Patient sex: M
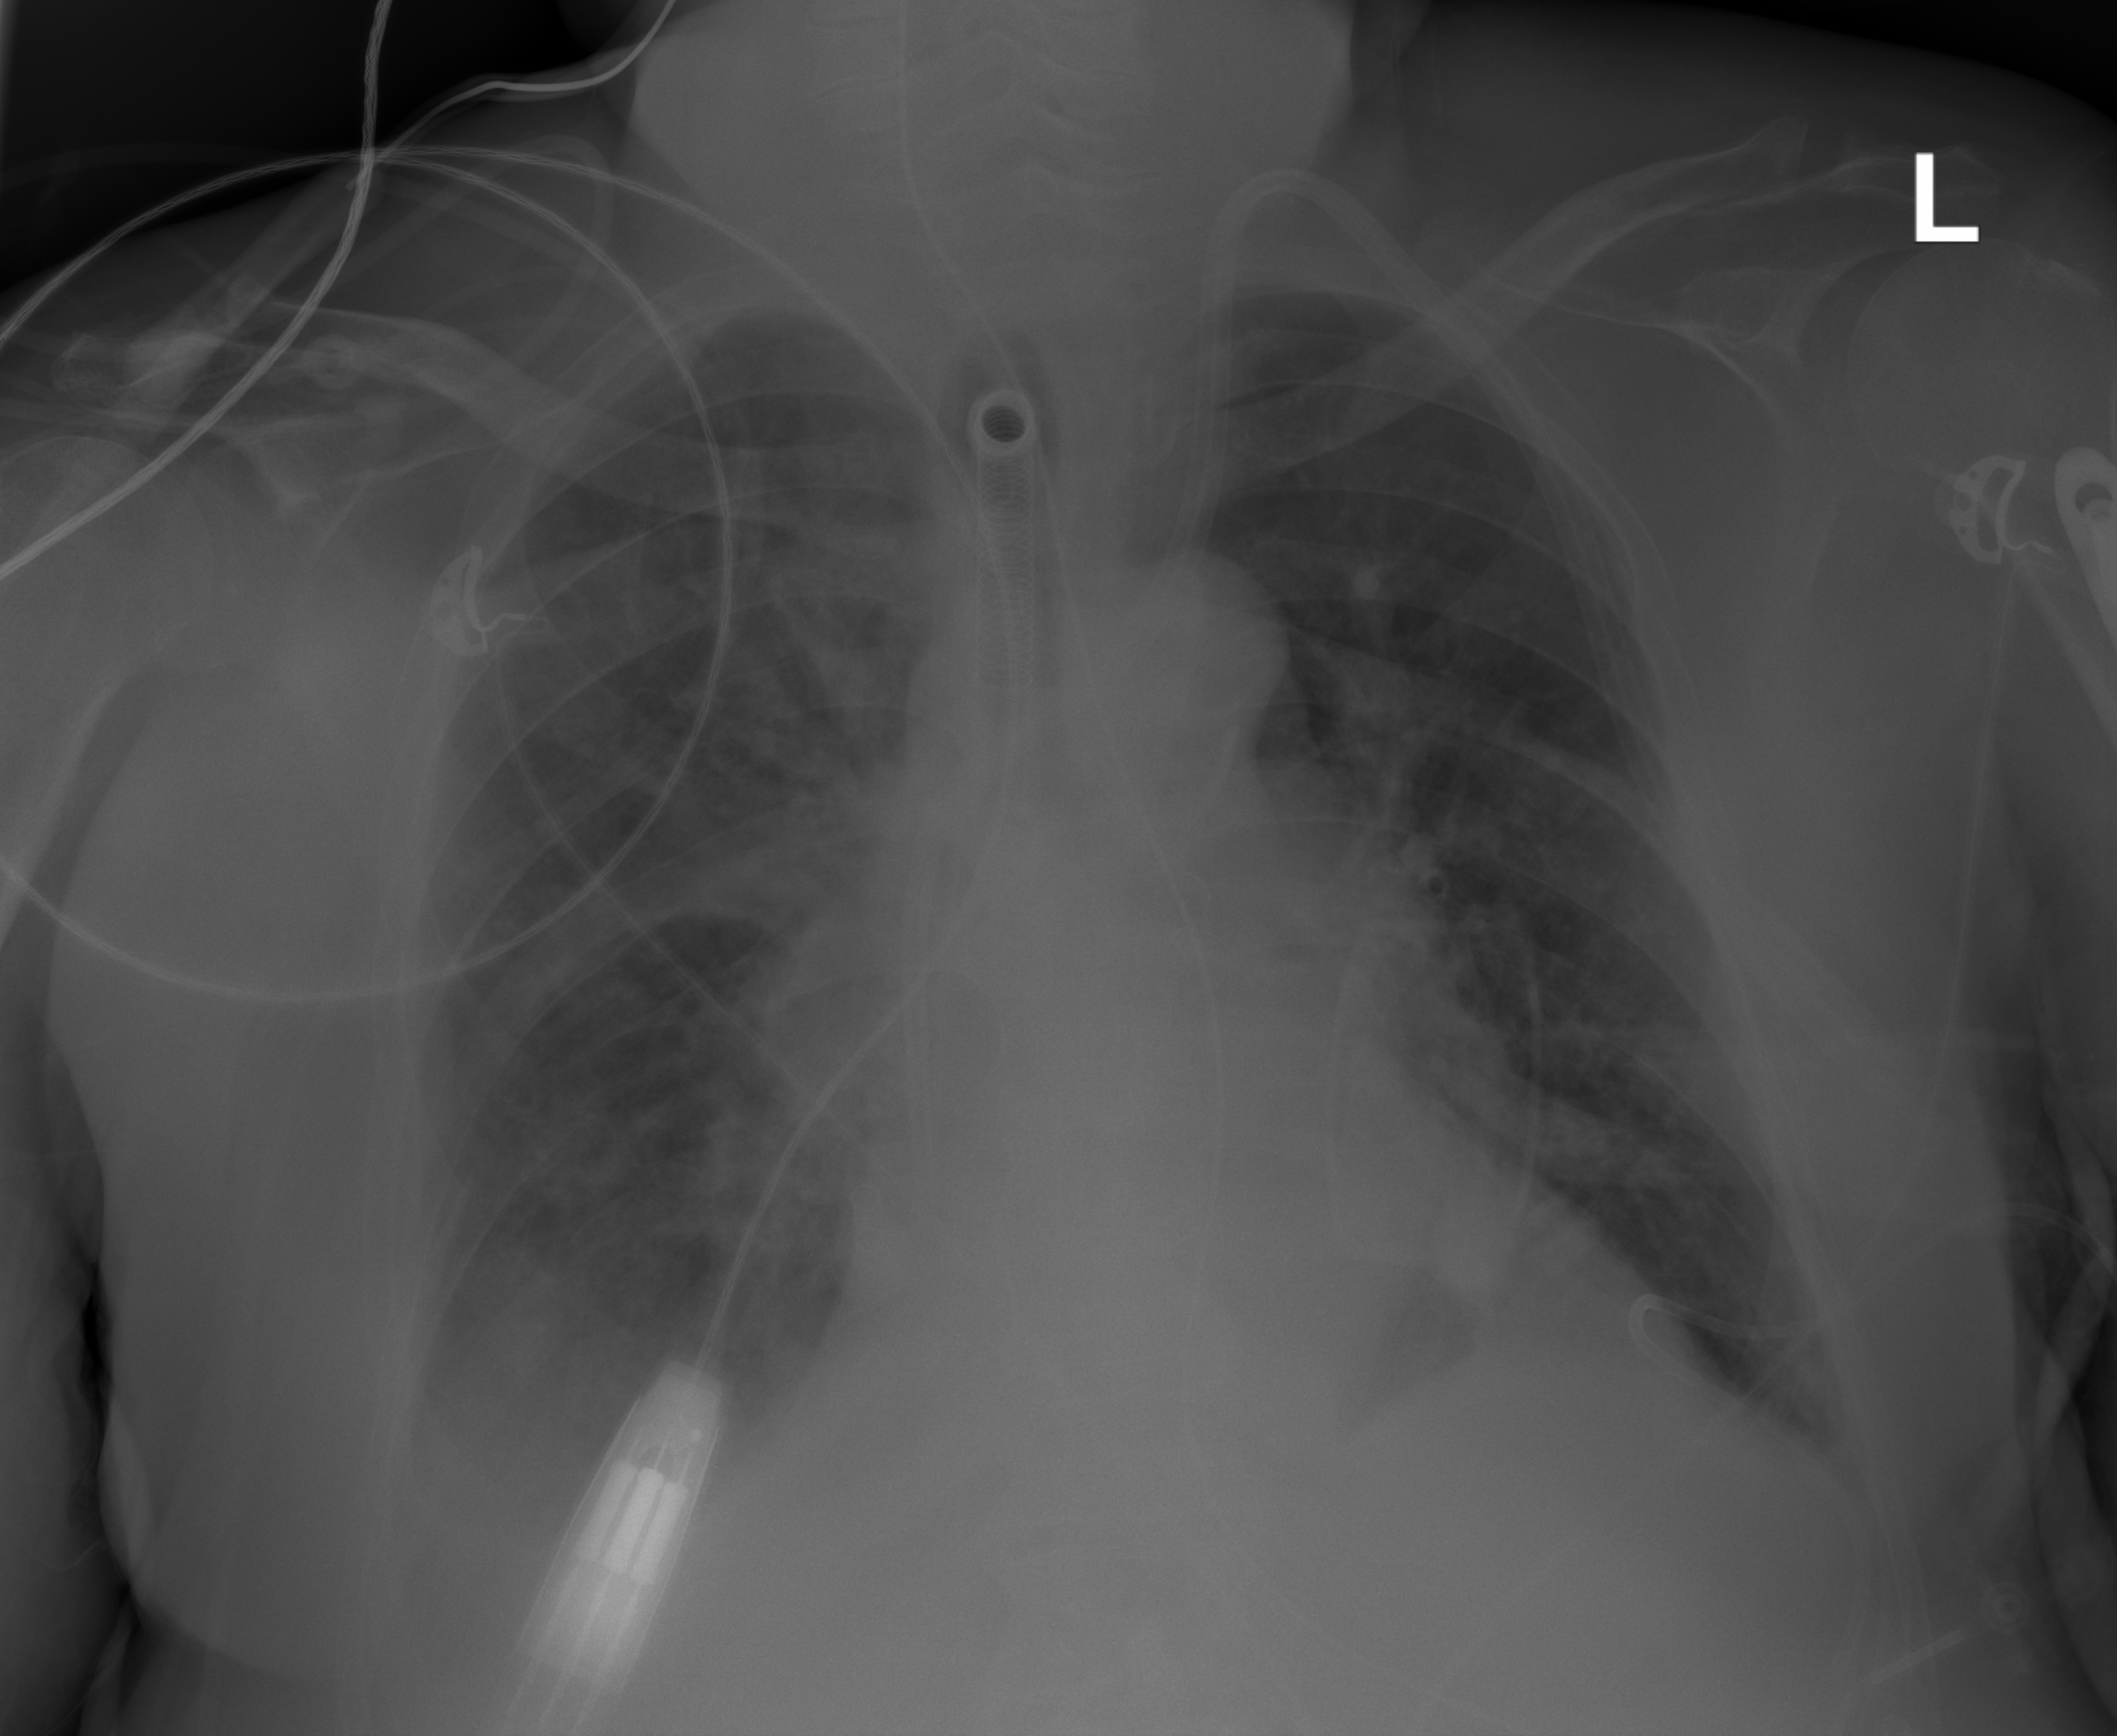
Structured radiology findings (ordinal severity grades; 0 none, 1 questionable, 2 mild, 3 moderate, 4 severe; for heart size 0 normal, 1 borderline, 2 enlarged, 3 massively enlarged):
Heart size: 1
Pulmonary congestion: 2
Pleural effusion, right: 2
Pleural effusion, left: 2
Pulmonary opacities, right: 3
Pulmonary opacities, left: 0
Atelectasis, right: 3
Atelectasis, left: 2